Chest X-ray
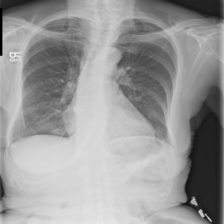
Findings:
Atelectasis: negative
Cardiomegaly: positive
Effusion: negative
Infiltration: negative
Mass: negative
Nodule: negative
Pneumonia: negative
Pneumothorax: negative
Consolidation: negative
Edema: negative
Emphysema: positive
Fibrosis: negative
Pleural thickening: negative
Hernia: negative